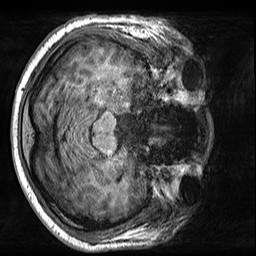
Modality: T1w
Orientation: axial
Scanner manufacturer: siemens
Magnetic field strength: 3 T
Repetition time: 2.5 s
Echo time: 0.00299 s